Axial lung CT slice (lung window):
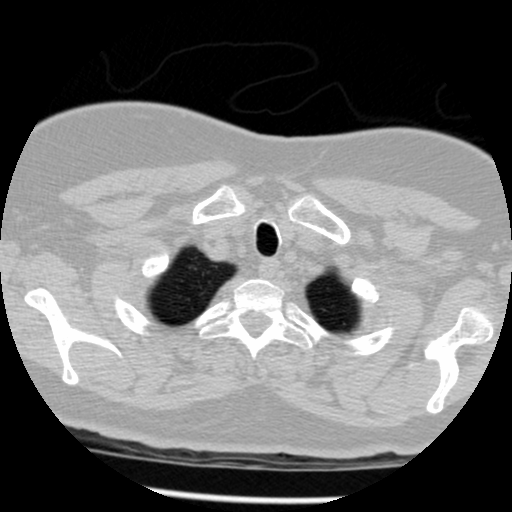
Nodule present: no